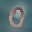
Label: 0